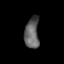
Tissue: skin
Cell type: Epithelial cells
Senescence score: 0.6856
Nuclear area (px): 439
Mean DAPI intensity: 97.501